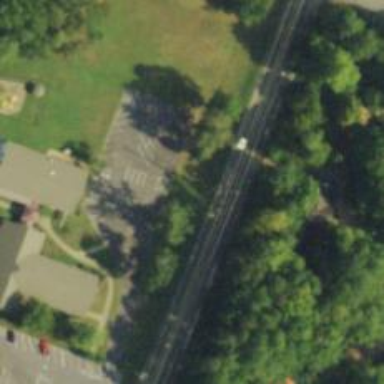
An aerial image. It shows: Power pole.